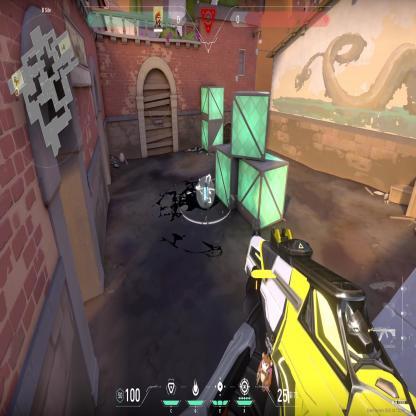
Label: planted spike